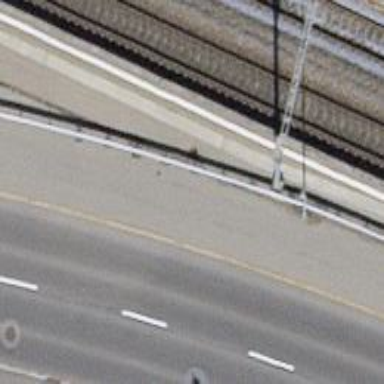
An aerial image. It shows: Asphalt sidewalk path.